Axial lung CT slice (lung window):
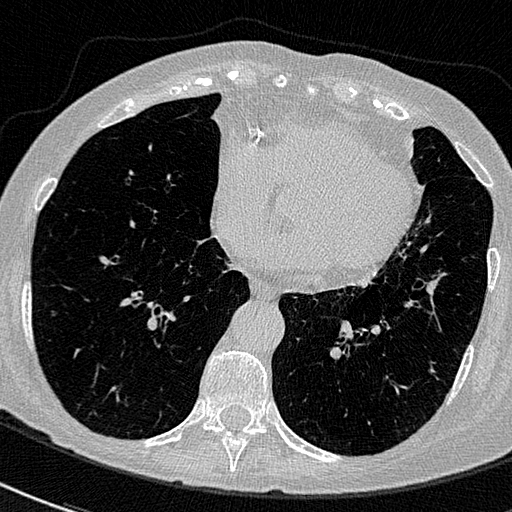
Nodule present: no